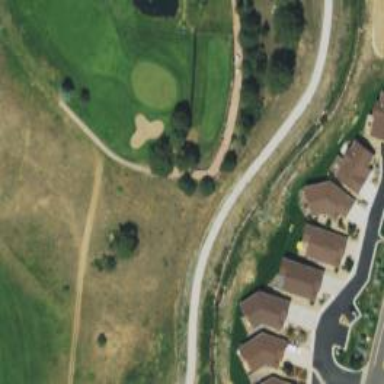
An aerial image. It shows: Path for golf carts.